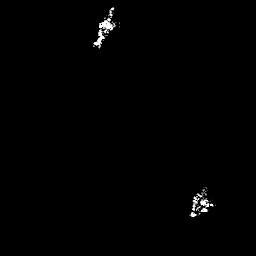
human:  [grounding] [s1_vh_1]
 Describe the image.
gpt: In the satellite image, there is  <ref>1 medium ship </ref> <box>[[35, 7, 45, 18, 0]]</box> located at top,  <ref>1 medium ship </ref> <box>[[71, 76, 83, 85, 0]]</box> located at bottom right.